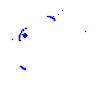
Particle: electron